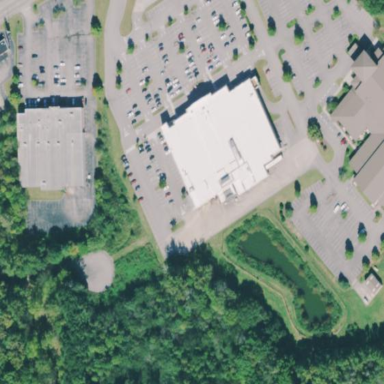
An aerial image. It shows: Supermarket located in building.